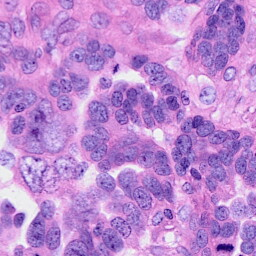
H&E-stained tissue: Ovarian